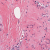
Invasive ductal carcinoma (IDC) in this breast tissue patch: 1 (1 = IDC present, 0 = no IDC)